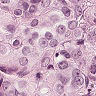
Metastatic tissue present: yes